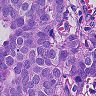
Metastatic tissue present: yes